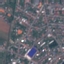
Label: Residential